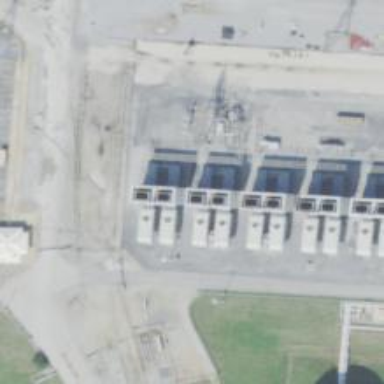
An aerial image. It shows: Gas turbine generator is in use.